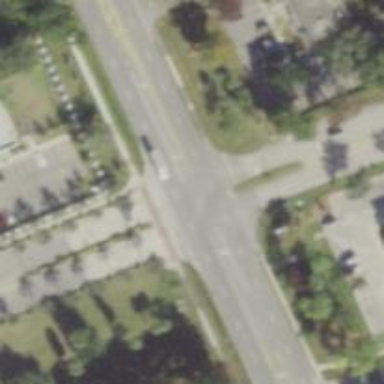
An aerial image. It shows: Stop road.